Field crop: maize
Growth stage: 2
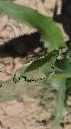
Species: maize